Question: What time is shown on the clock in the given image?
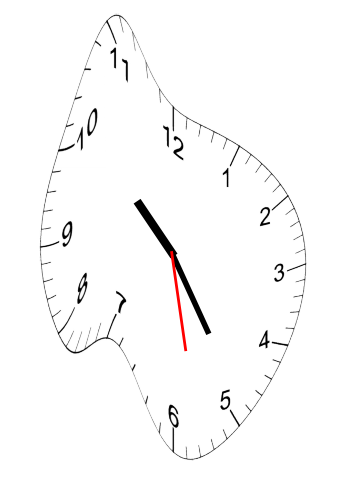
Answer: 10:24:28